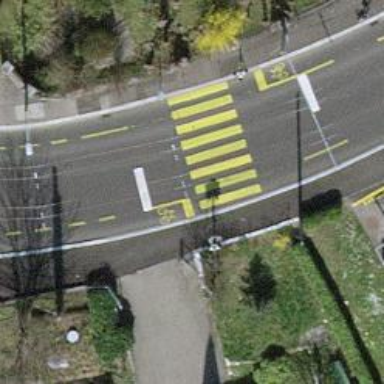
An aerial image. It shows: Zebra crossing on the road.